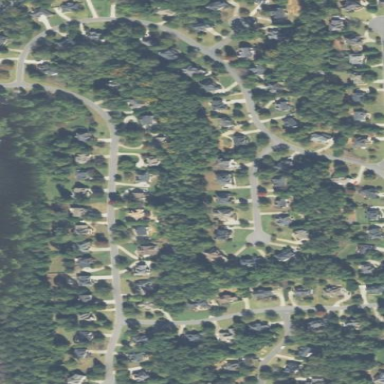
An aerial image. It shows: Neighborhood.